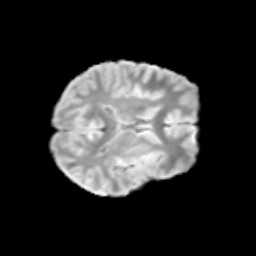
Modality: T2w
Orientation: axial
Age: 13
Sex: male
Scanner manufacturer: siemens
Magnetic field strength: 3 T
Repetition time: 3.8 s
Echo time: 0.07 s